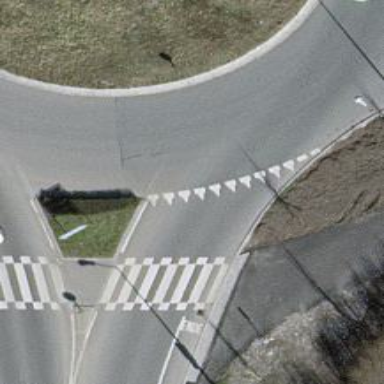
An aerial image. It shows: Road with "give way" sign.